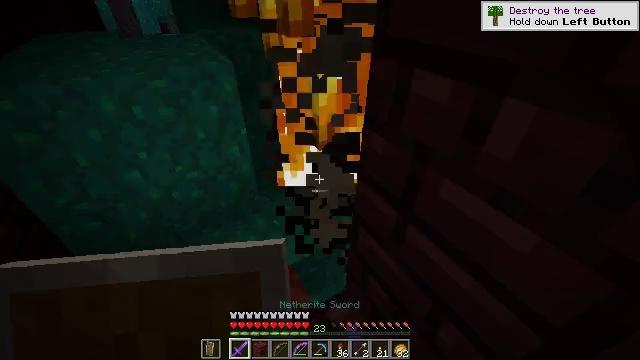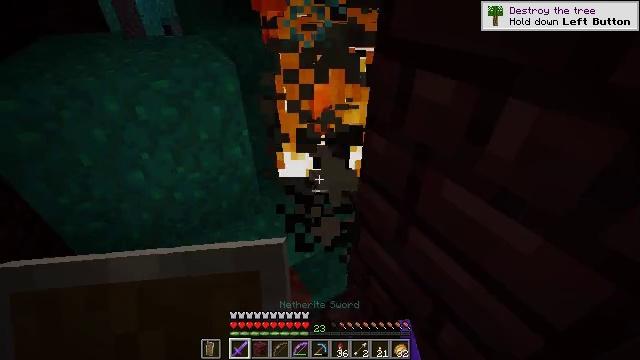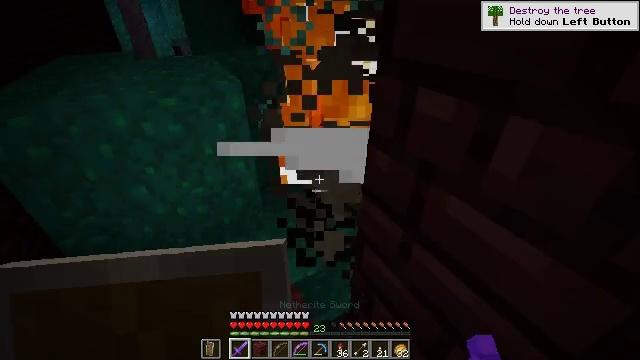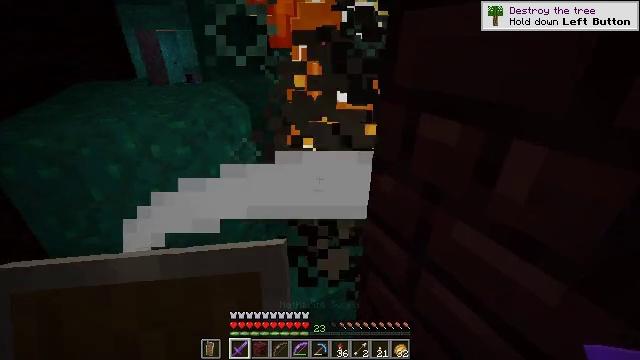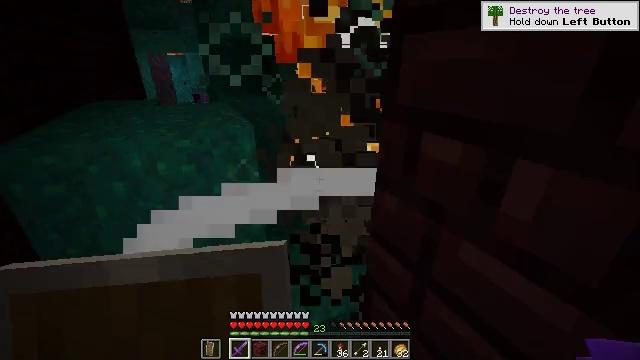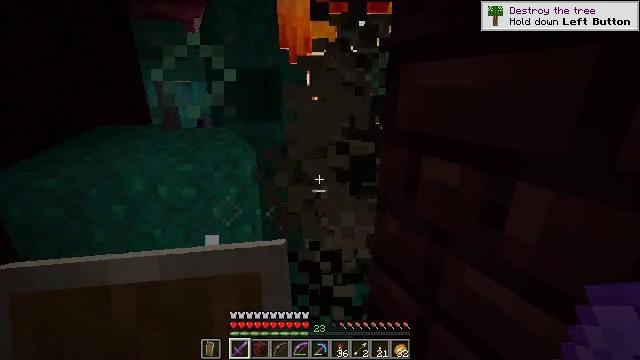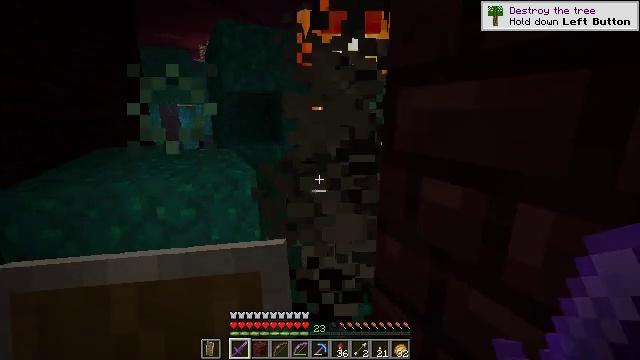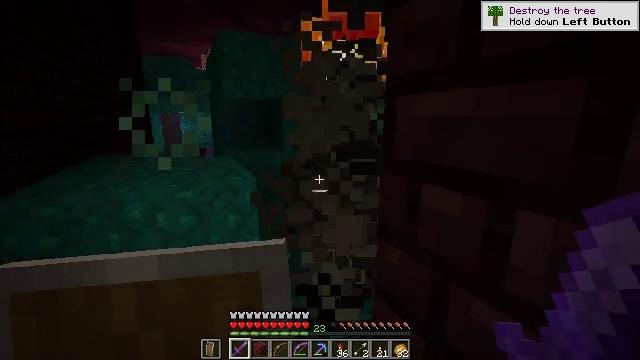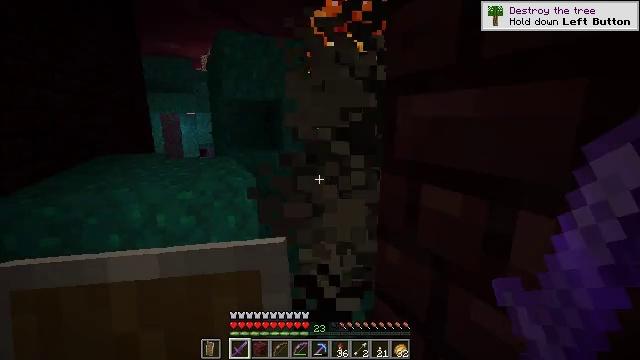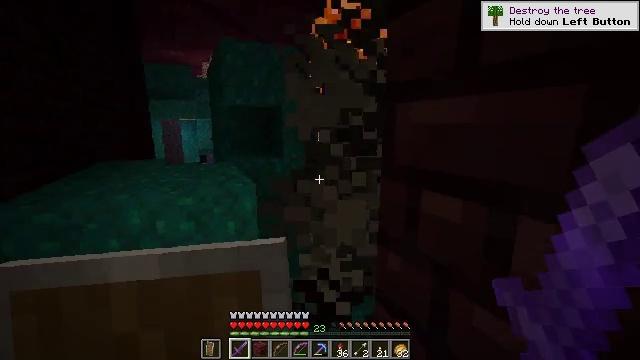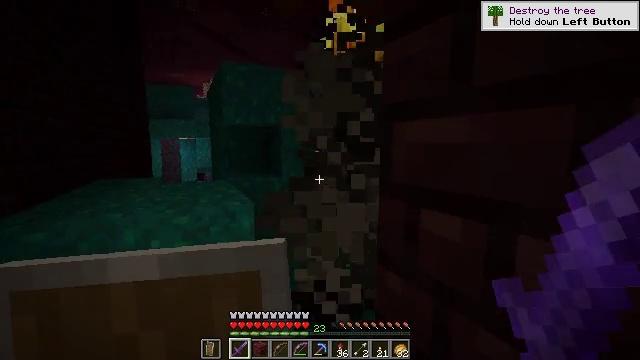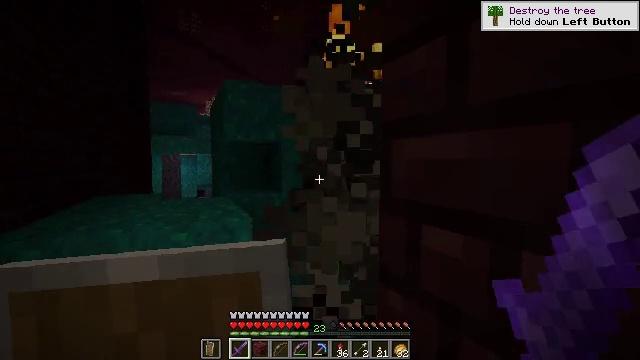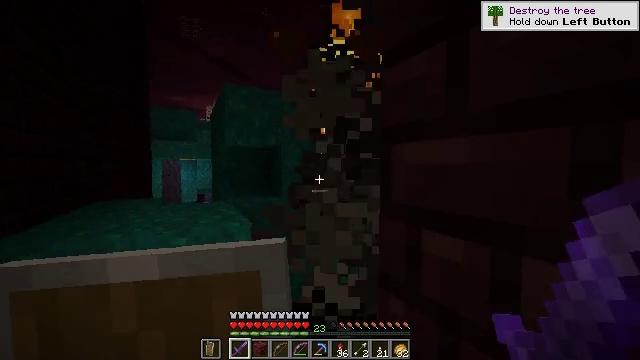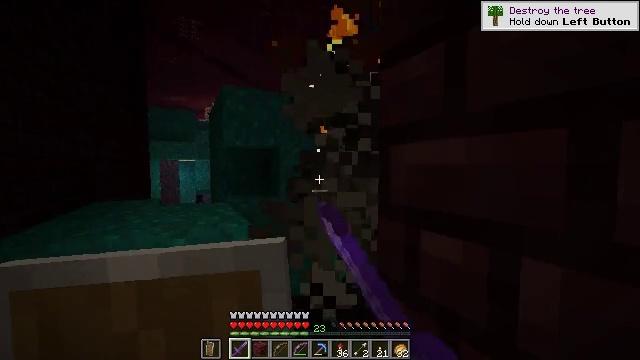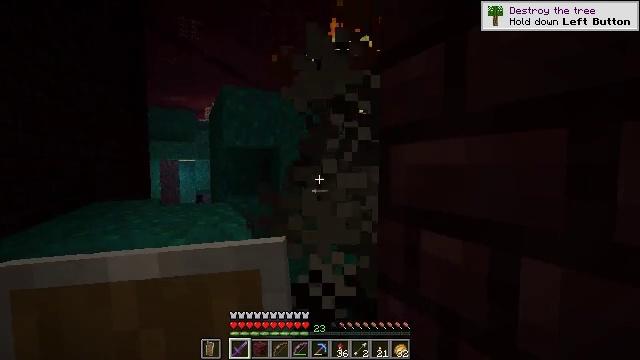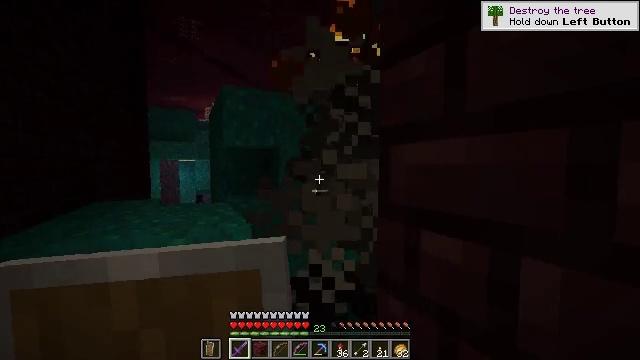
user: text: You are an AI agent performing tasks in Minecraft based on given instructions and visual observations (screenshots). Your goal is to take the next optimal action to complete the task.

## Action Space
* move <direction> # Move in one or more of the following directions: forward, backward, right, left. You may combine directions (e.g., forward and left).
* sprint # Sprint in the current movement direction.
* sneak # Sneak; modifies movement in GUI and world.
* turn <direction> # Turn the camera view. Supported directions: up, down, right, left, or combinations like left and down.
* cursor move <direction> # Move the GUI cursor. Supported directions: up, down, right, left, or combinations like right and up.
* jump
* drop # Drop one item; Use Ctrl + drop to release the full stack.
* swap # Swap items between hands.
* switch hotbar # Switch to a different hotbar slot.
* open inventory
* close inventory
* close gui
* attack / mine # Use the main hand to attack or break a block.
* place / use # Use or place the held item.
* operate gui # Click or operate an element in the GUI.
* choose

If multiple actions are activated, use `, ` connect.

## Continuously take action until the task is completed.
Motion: motion action
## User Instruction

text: Remove the fire source.
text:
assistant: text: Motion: no_op
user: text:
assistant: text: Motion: turn up
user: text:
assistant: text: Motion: turn left and up
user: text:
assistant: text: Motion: turn up
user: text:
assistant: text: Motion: turn up
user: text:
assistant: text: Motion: turn up
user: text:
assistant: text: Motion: turn up
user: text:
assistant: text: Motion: no_op
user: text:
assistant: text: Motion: turn up
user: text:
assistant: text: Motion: turn up
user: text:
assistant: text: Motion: turn up
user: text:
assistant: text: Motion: turn up, attack / mine
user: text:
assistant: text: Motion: attack / mine
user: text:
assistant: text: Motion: attack / mine
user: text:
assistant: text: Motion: no_op
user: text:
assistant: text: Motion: no_op
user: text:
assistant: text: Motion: no_op
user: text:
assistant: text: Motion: turn down
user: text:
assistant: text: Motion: turn left and down
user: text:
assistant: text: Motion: turn left and down
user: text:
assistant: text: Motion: turn left and down
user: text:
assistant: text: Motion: turn left and down
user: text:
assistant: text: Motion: turn left and down
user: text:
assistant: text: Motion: turn left and down
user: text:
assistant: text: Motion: turn left
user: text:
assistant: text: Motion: turn left
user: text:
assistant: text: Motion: turn left
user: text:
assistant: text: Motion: no_op
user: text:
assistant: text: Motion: no_op
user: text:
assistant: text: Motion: move forward